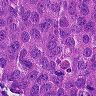
Metastatic tissue present: yes